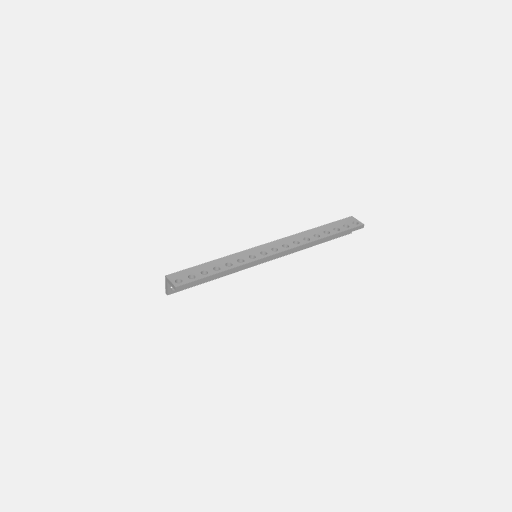
Part: LBeam17H